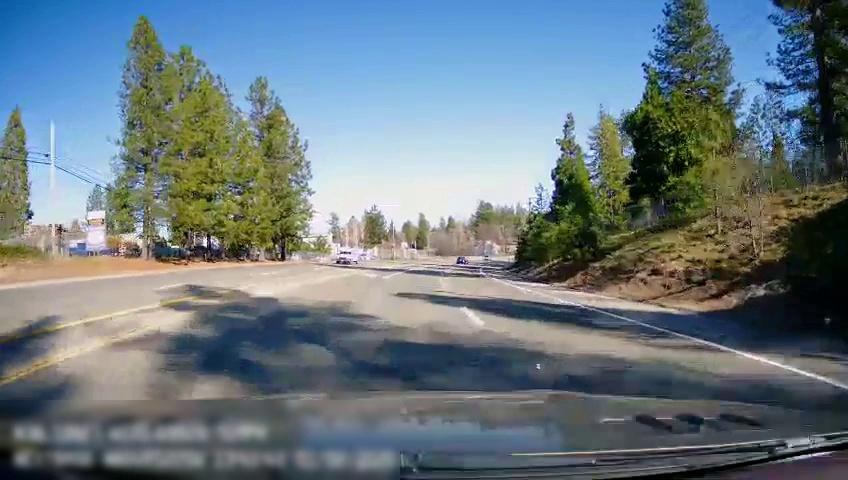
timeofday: Day
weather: Sunny
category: Drivable Space
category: Vehicles | SUV
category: Vehicles | Car
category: Lanes | Opposite Lane
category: Lanes | Opposite Lane
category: Lanes | Current Lane
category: Lanes | Alternate Lane
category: Lanes | Current Lane
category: Lanes | Alternate Lane
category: Lanes | Opposite Lane
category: Lanes | Opposite Lane
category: Lanes | Current Lane